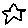
Label: star